RGB frame:
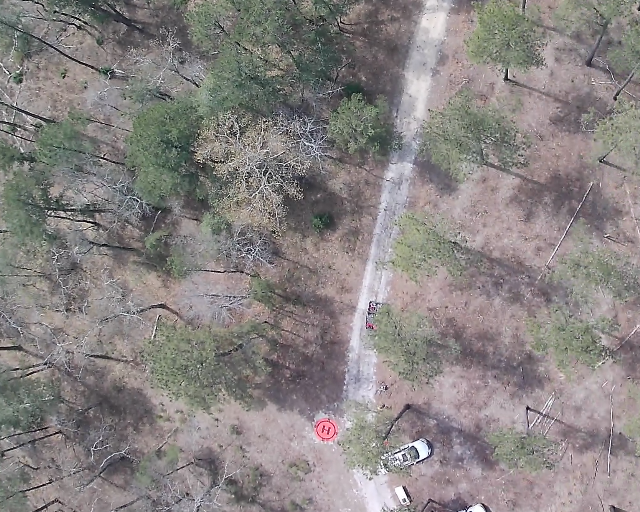
Thermal frame:
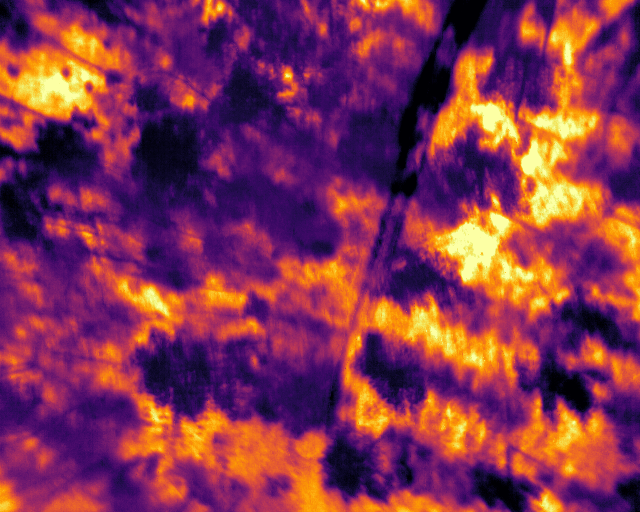
Captured: 2026-02-26 02:27:34
Pixels at or above 80 °C: 0 (fraction of frame: 0)